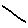
Label: line